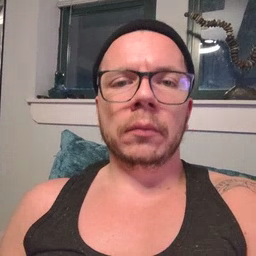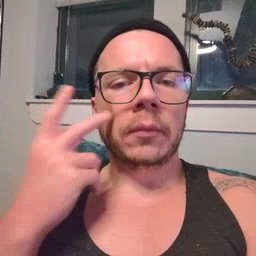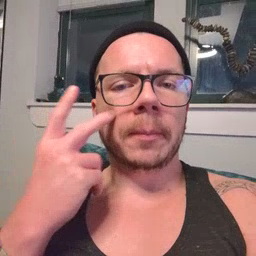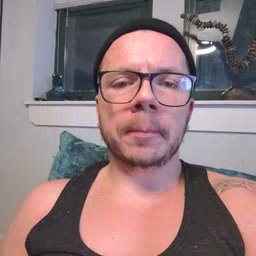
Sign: see